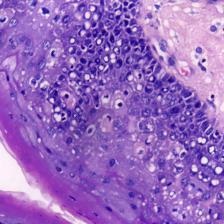
Diagnosis: OSCC